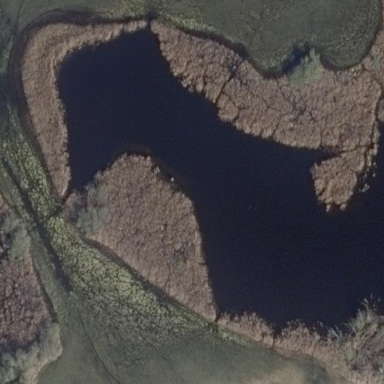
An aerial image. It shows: Wetland area dominated by reedbeds.